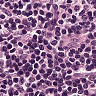
Metastatic tissue present: no